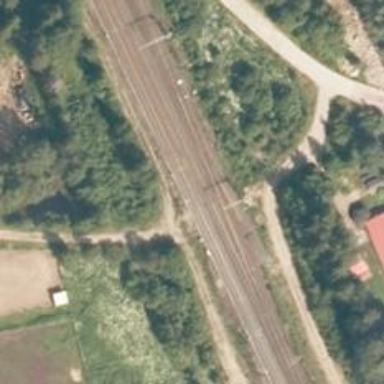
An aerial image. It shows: Site related to the railway.